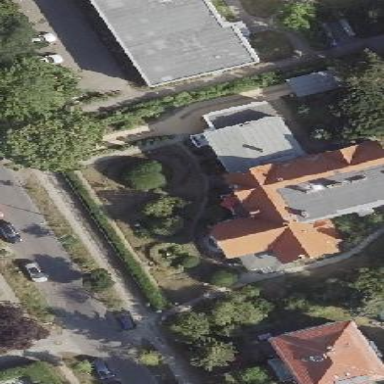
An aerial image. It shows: Gabled roof on residential building.